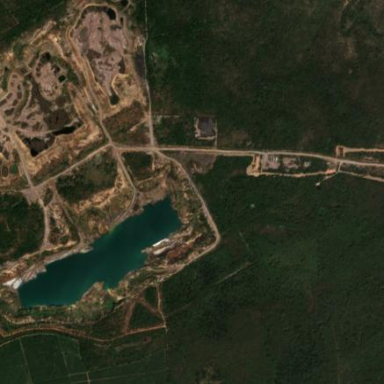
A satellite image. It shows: Coal quarry.